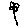
Label: flower